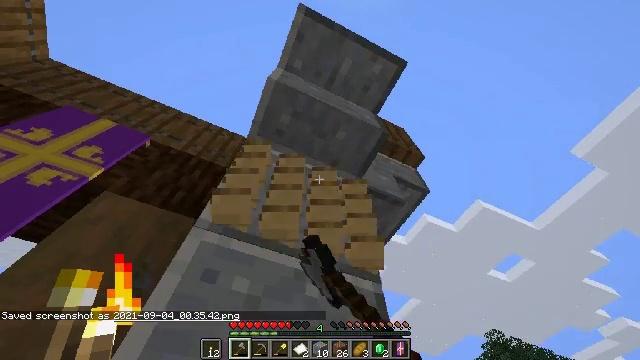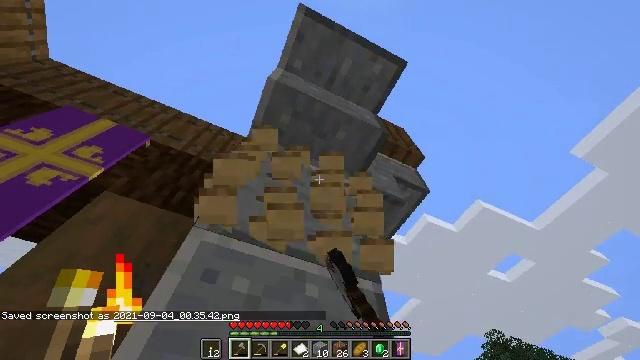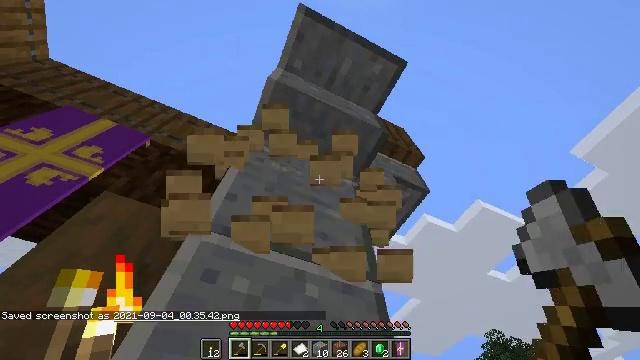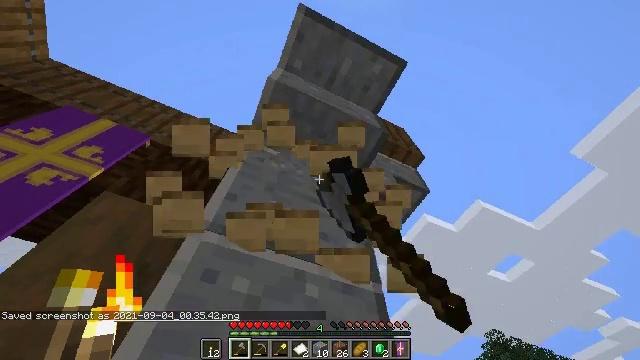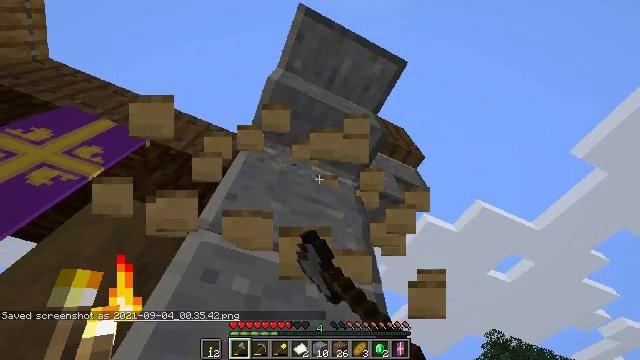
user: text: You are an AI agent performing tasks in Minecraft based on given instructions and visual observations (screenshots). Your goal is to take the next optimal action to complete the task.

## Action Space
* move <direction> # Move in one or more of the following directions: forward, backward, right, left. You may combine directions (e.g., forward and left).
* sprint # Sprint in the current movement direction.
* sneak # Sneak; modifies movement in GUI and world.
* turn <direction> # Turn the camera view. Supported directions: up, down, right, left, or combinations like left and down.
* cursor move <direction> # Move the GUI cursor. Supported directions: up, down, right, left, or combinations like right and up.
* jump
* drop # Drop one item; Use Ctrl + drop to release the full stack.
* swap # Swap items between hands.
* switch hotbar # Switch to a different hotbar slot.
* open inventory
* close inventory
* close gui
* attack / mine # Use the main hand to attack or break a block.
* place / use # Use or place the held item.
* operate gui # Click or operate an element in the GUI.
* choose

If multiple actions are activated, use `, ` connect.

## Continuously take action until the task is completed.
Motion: motion action
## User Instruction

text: Attack the wall to gather the purple wall banner.
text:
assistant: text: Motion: attack / mine
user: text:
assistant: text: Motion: attack / mine
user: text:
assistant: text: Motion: attack / mine
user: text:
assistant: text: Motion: no_op
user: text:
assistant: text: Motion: no_op